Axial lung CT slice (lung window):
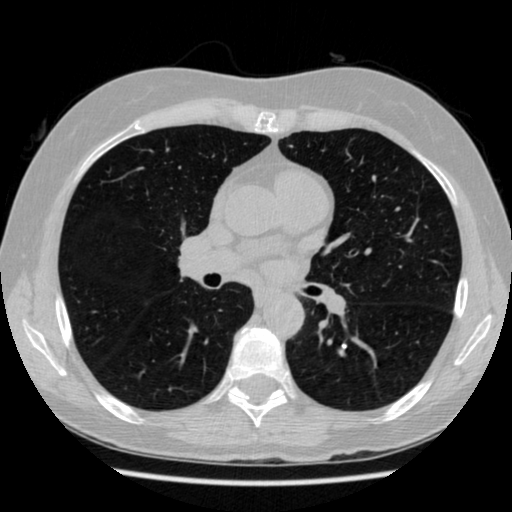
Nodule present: no